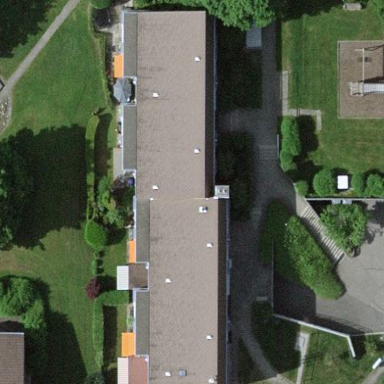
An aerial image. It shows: Residential building.